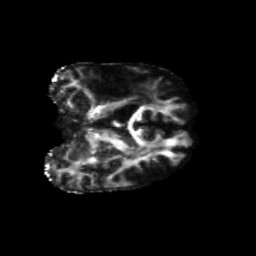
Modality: FA
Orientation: coronal
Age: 56
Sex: female
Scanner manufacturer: siemens
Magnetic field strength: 3 T
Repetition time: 5.25 s
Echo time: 0.08 s